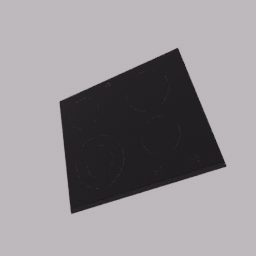
Label: appliances